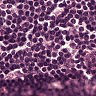
Metastatic tissue present: no